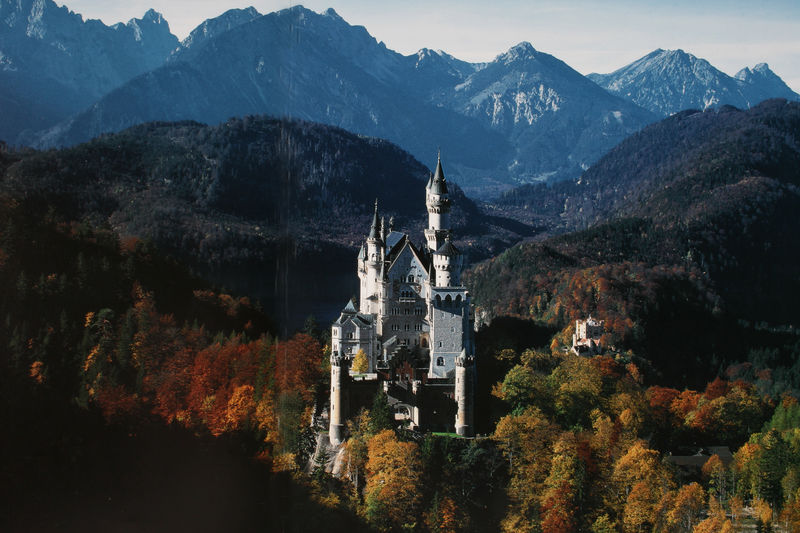
Titel: Blick auf Neuschwanstein und seine Umgebung
Künstler: Georg Dollmann
Standort: Schwangau
Institution: Schloss Neuschwanstein
Schlagwörter: baum, berg, blau, felsen, himmel, weiß, bäume, gelb, grün, landschaft, bunt, fenster, dach, rot, schloss, hügel, natur, sonne, wald, turm, turmspitze, deutschland, ansicht, fassade, berge, fels, gebirge, gipfel, herbst, treppen, könig, stufen, zinnen, foto, fotografie, eingang, burg, bayern, türme, diesig, alpen, wälder, märchen, historismus, ludwig, allgäu, außenansicht, ludwig ii, neuschwanstein, könig ludwig, bege, hohenschwangau, königsschloss, füssen, 19. jahrhundert